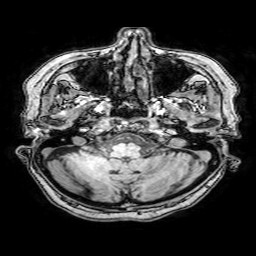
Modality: T1w
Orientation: coronal
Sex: female
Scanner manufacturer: philips
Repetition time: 0.00822 s
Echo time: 0.0038 s